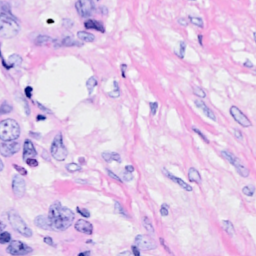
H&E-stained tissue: Breast